Milling tool wear sample.
Tool blade image: 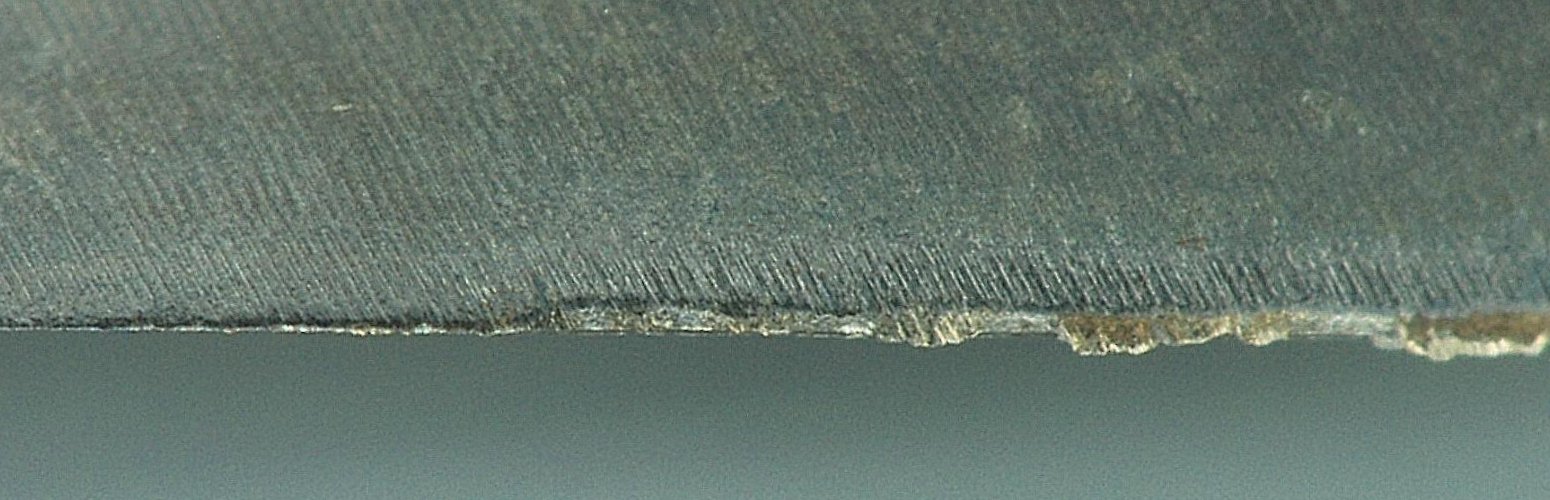
Chip image: 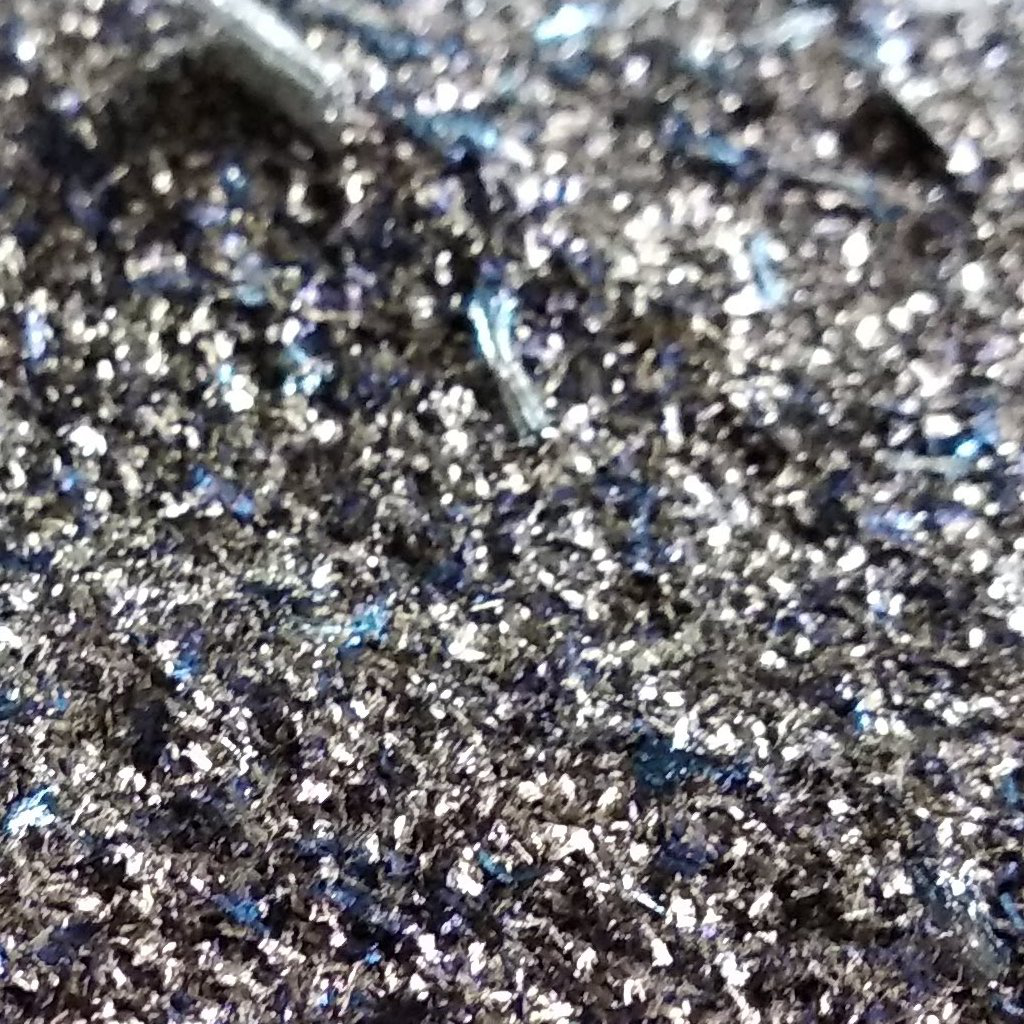
Workpiece image: 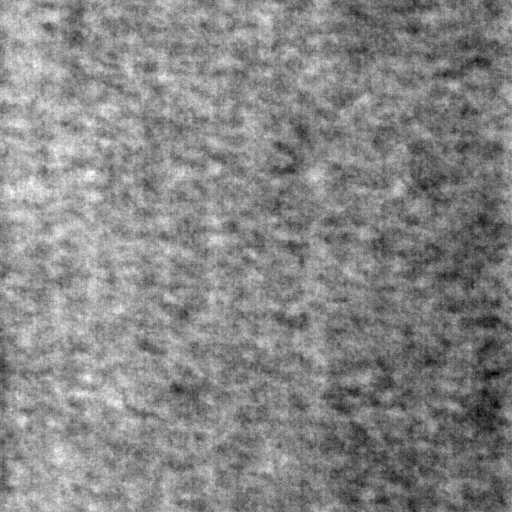
Tool wear state: used
Gaps: 8.5
Flank wear: 99
Overhang: 27.33
Force-signal Mel-spectrograms (X, Y, Z axes): 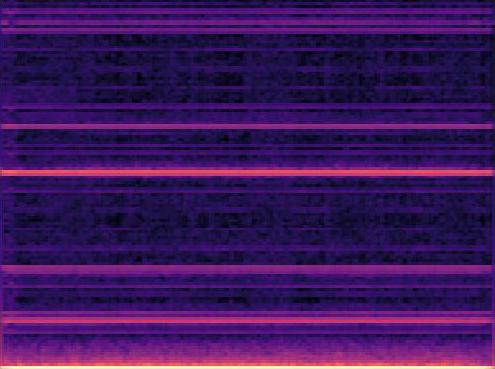 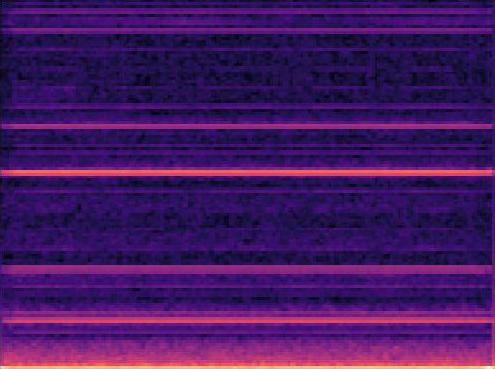 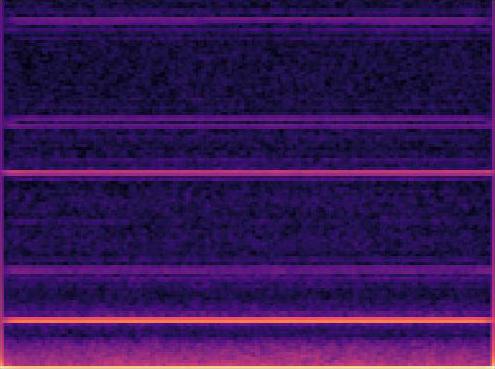
Force-signal scalograms (X, Y, Z axes): 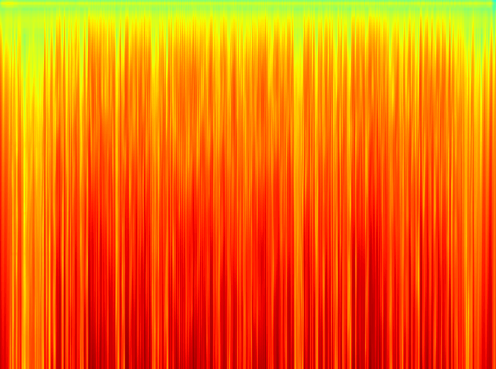 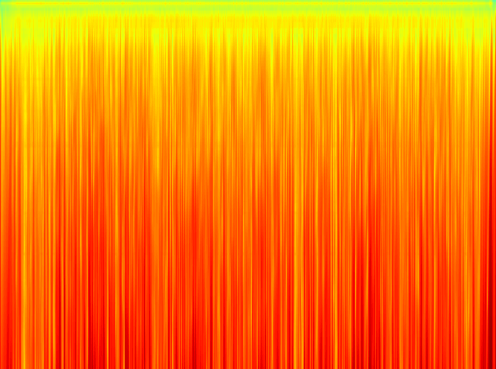 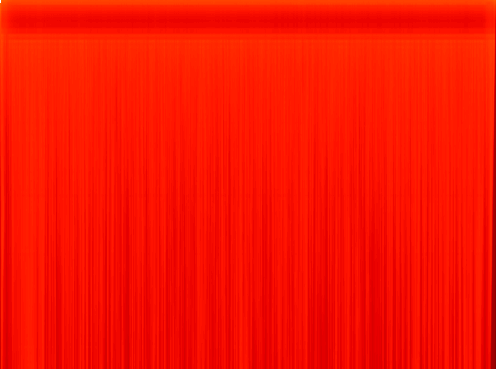
Force phase: steady_state_stabilization_wear